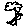
Label: flower